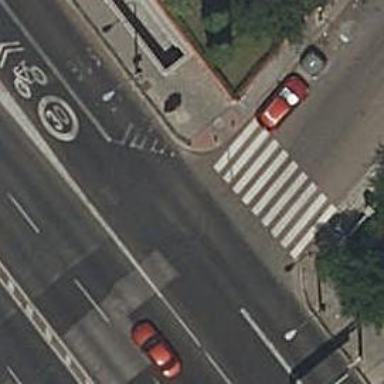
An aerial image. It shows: Road with traffic signals.